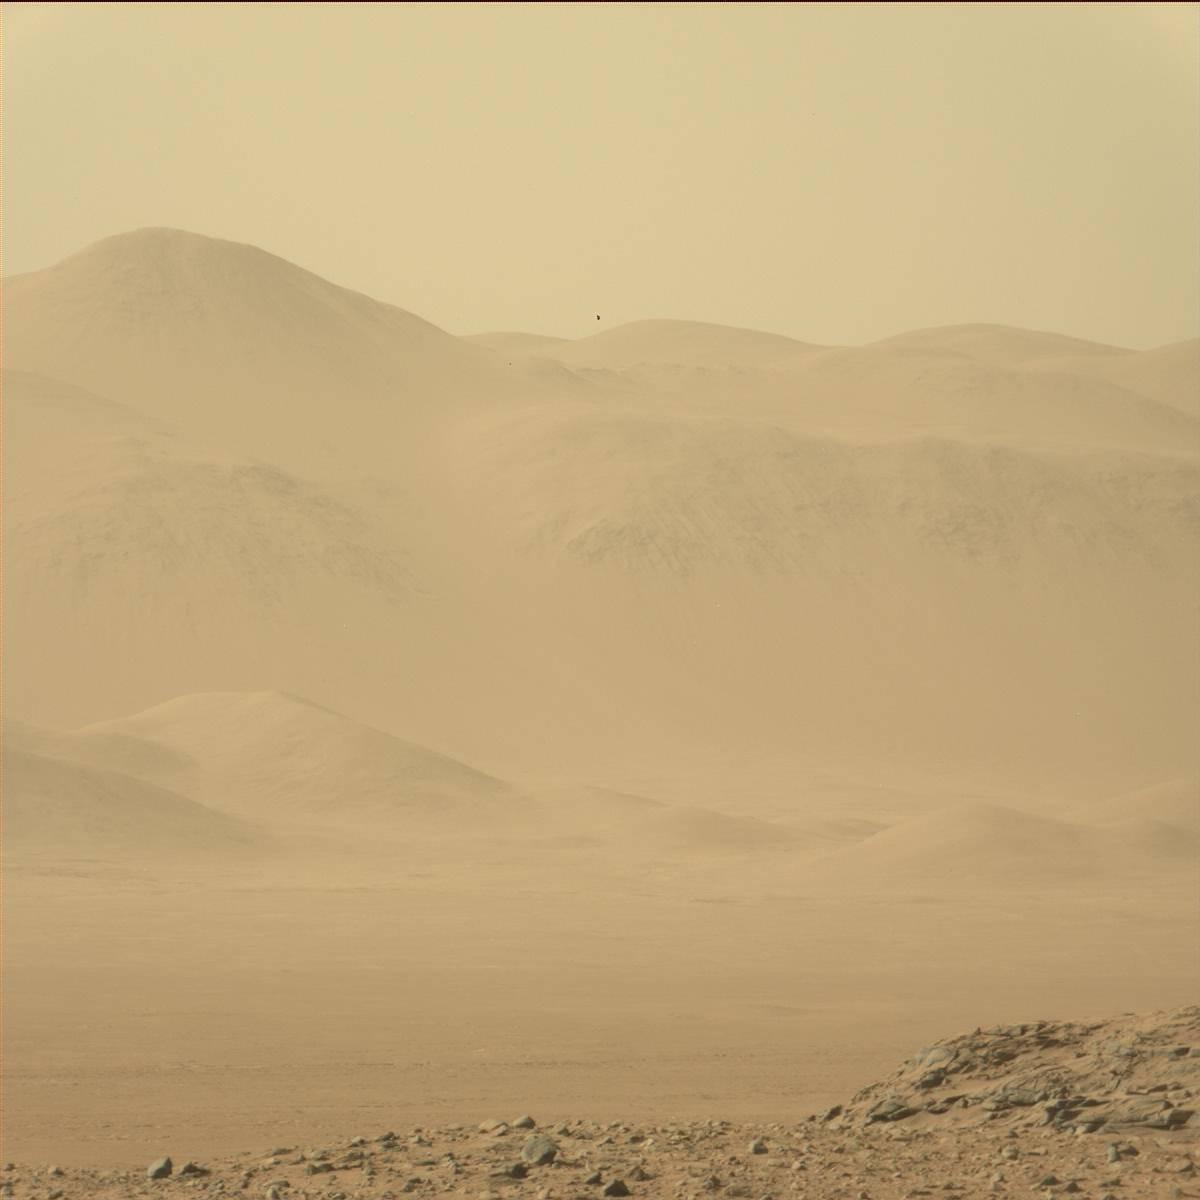
Terrain classes present: Bedrock, Ridge, Rock, Sand / Soil, Sky